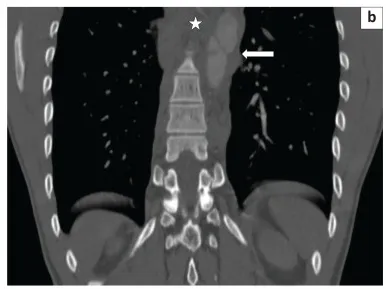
(b) Computed tomography angiography demonstrating a mediastinal haematoma (star) and a type 2 aortic injury with an intimal flap and a pseudoaneurysm (arrow).
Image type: radiology (ct)